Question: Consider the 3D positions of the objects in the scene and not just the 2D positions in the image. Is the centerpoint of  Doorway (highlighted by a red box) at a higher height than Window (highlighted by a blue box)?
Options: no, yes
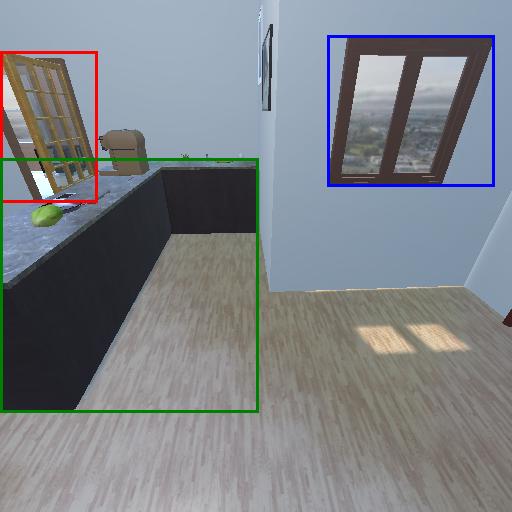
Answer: no